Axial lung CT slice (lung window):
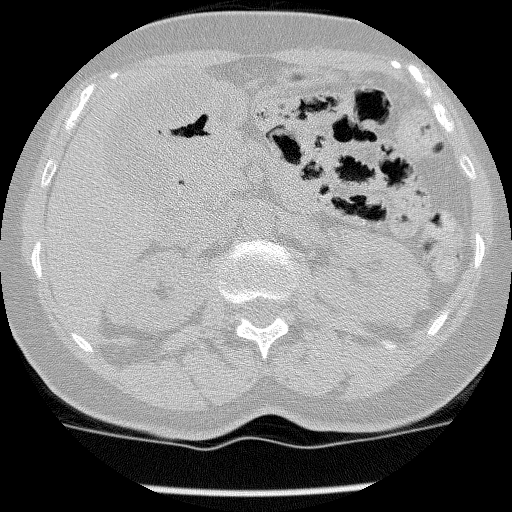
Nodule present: no